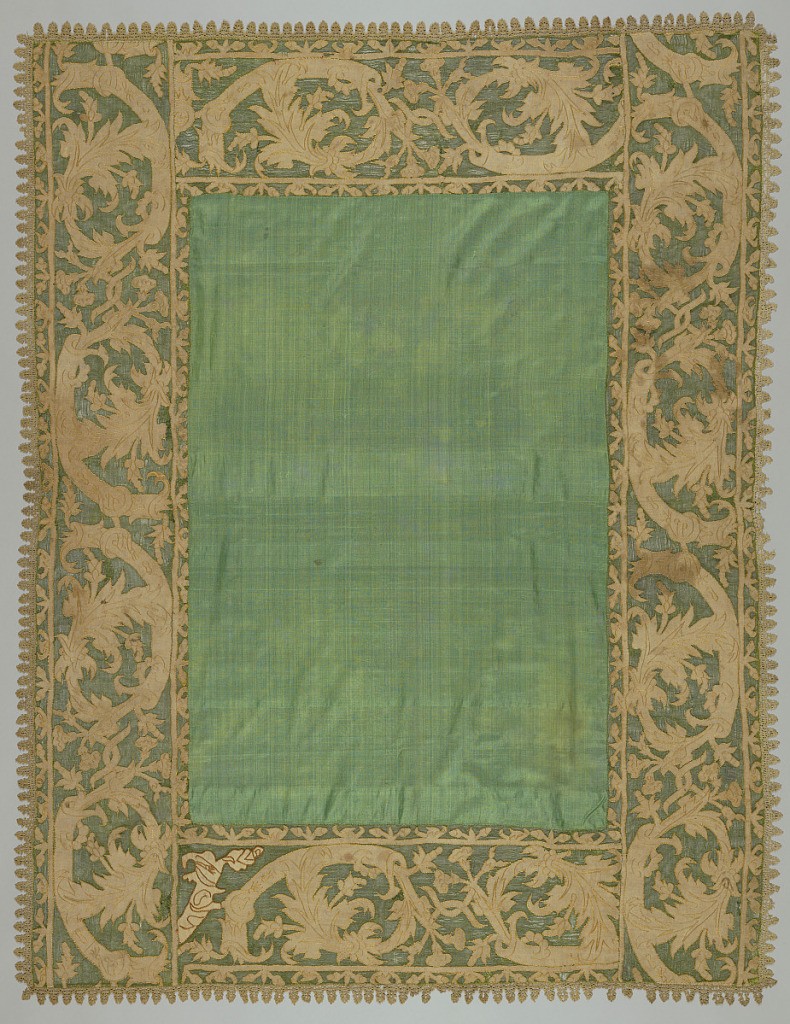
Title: Table cover
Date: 16th–17th century
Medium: silk, linen Technique: appliqué on gauze weave, needle lace
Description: Oblong table cover of dark green silk bordered with green net in an appliqued design of foliage in reversed scrolls that terminate in lilies. Applique is natural colored linen embroidered in dark yellow silk. Edged with natural colored needle lace.